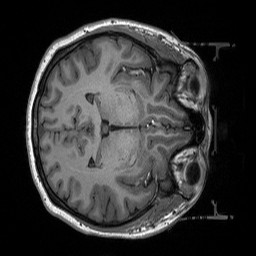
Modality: T1w
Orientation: axial
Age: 39
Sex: female
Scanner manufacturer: siemens
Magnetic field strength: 3 T
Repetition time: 2.53 s
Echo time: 0.00219 s